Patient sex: F
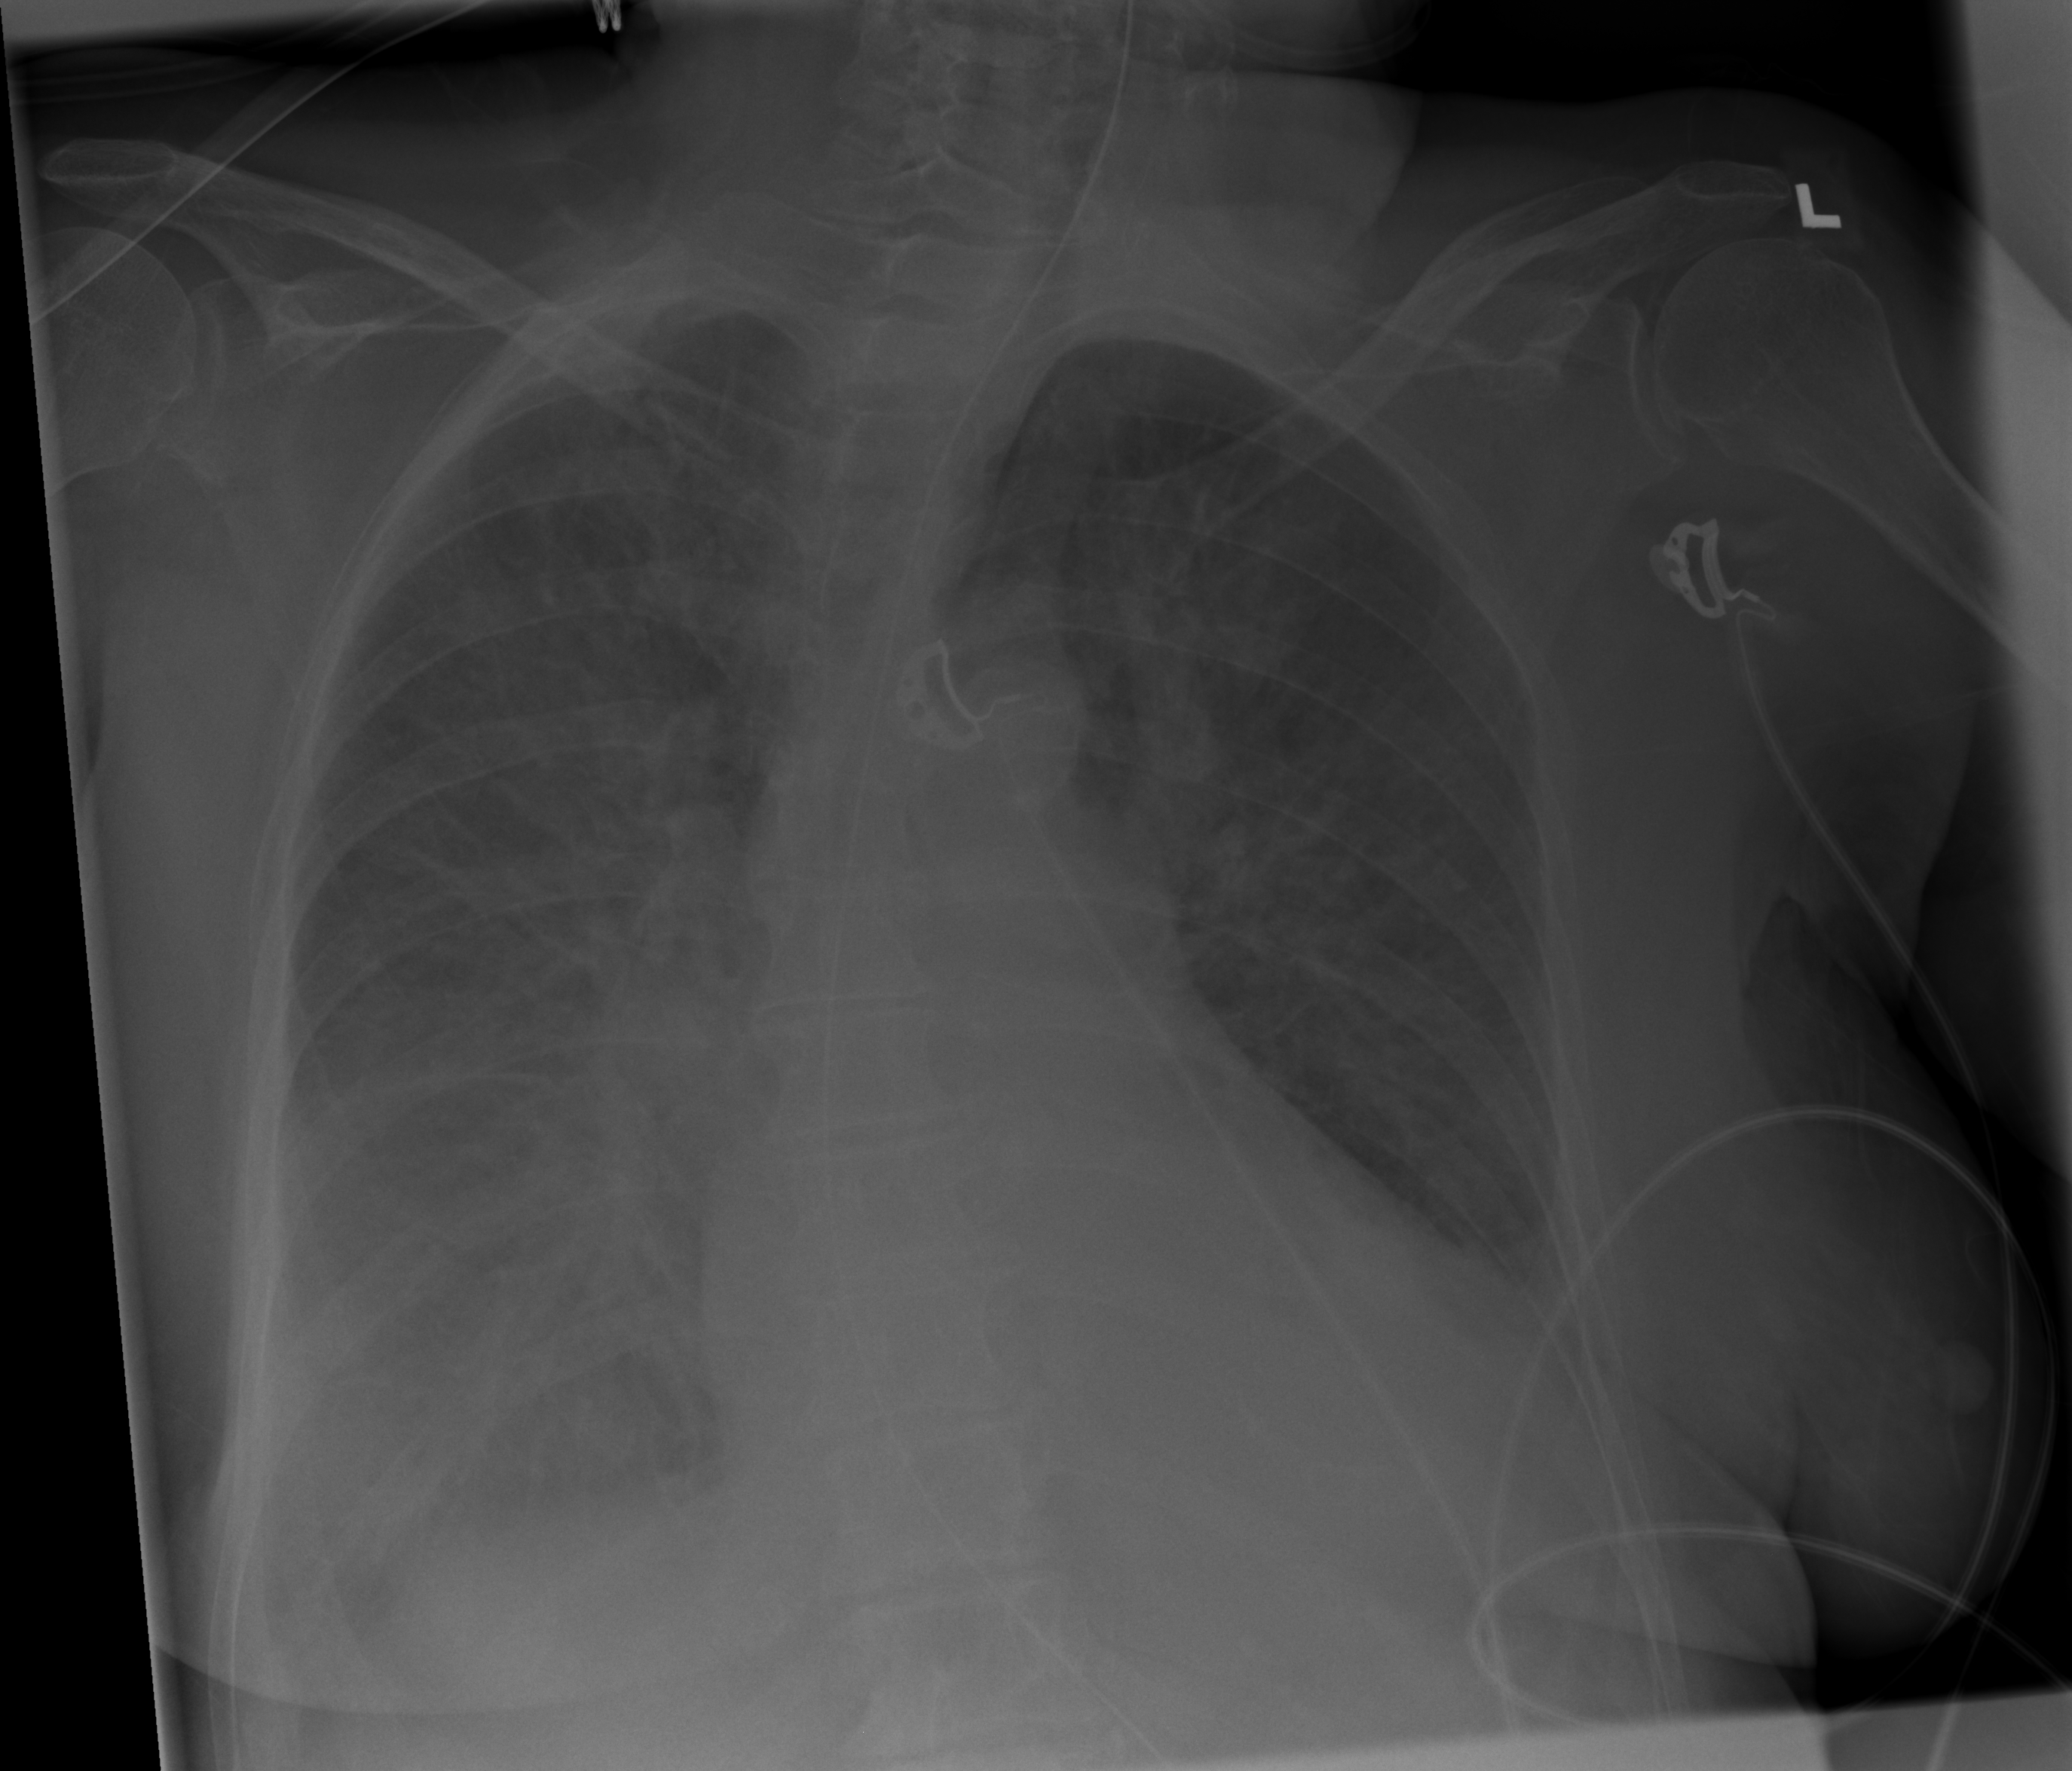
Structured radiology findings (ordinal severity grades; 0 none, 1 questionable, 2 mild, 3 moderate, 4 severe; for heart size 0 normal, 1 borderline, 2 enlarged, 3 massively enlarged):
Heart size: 2
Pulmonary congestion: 2
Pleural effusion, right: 2
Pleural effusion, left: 0
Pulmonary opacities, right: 3
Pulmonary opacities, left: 2
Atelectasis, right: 2
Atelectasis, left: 0